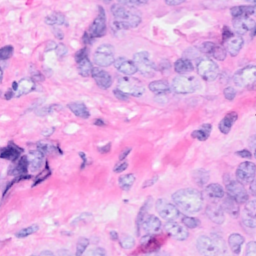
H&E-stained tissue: Breast